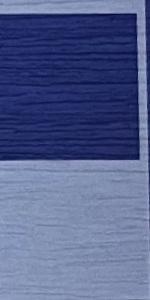
Label: Empty